Question: i got the follow share icons in my articles, whereas I cant explaint where they come from. I set all article-parameters to hide, and also checked the template-settings-section. The appear directly below the article content. Any ideas?

Thanks, best regards
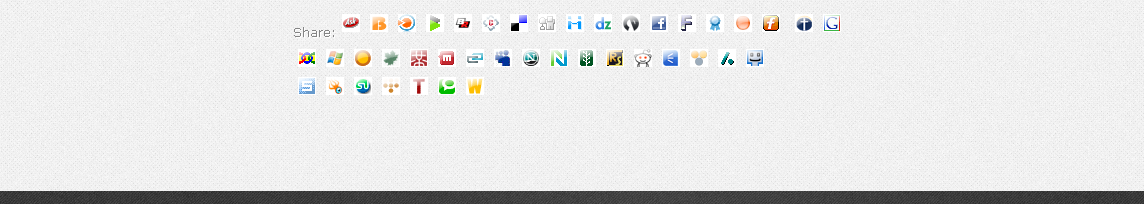
Answer: There are several places this could be hidden. There is an easy way to narrow down the possibilities. Go to any URL that has this on it and add '&tmpl=component' to the URL. This will display just the content without any of the modules on the page. If you still see it there, then you know it is not in a module position but in the component area itself.
If it is still there:
1. Look in JOOMLA/templates/YOUR TEMPLATE/HTML/com_content/article/default.php, it's been hard coded in to the template override
2. As others have mentioned, it may be a plugin
If it is gone:
1. Check your modules, it's in one of those
If you still can't find it, try switching to another template. If it is still there when you switch templates, then you need to go check the core Joomla files. Look in
'JOOMLA/components/com_content/article/tmpl/default.php'.